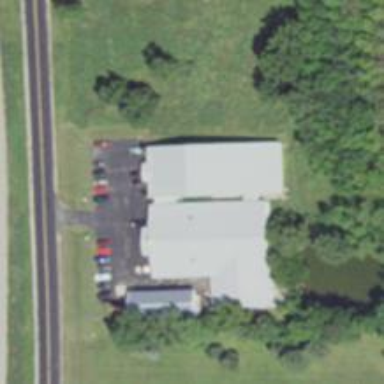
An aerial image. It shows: Retail building that houses furniture shop.